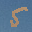
Label: 5